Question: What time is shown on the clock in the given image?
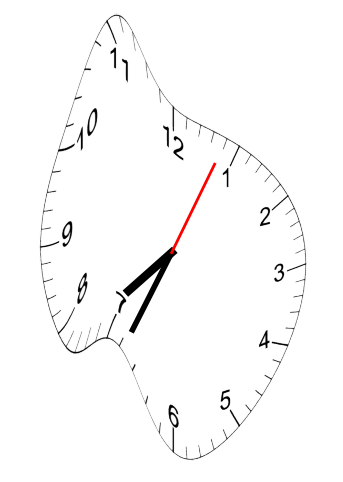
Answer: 07:34:04